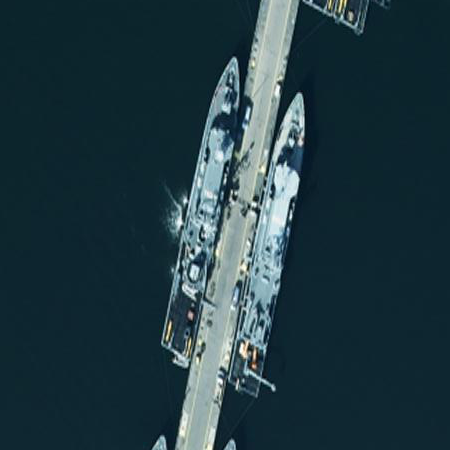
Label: combat